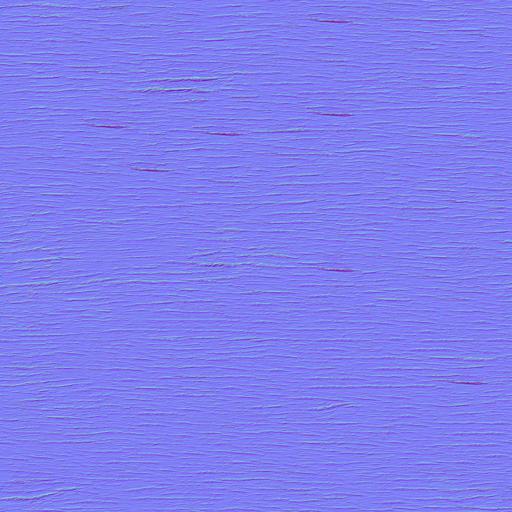
brown rough wood wooden